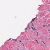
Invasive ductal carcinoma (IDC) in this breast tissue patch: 1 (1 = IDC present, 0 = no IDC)